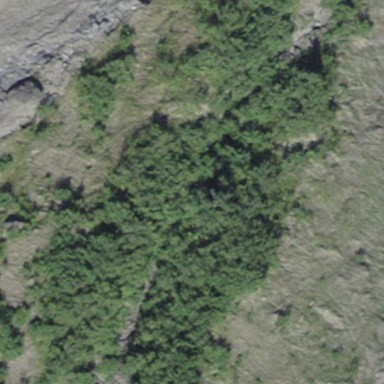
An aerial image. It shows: Area covered in scrub vegetation.